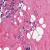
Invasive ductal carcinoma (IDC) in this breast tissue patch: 0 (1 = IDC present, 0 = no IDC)